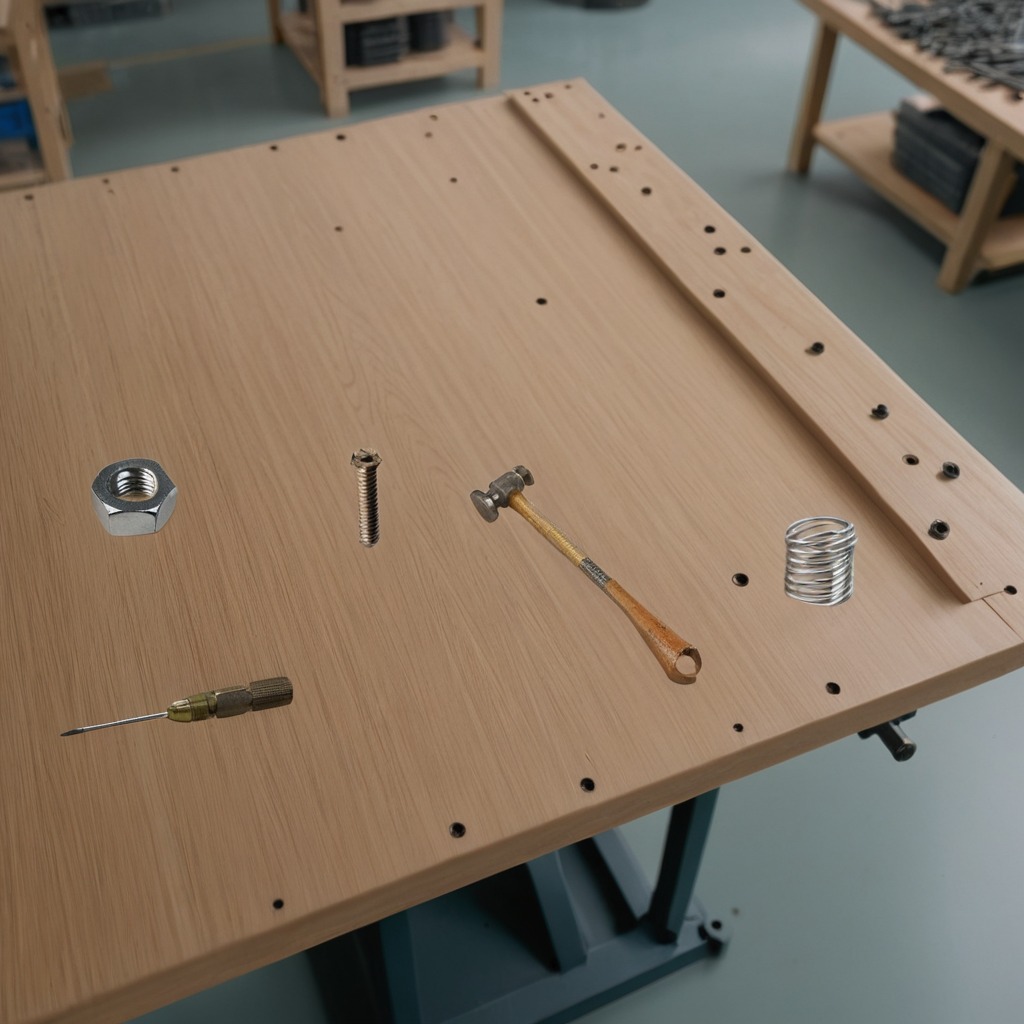
A hammer, a metal machine screw, a coiled metal spring, a screwdriver, and a metal nut are lying on the workbench inside a coastal fishing gear workshop.